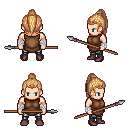
a pixel art fantasy rpg character, male body template, human, light skin, brown tunic, metal pants, light blonde long topknot hairstyle, bronze tiara, white cloth bandages, maroon shoes, spear, four views (front, back, left, right), 2x2 character sprite sheet, small pixel art, hard edges, no anti-aliasing